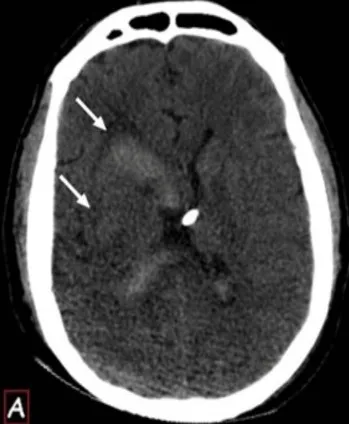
Axial brain non-contrast CT scan (A) showing a right capsulo-lenticular hematoma (white arrows) with ventricular flooding.
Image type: radiology (ct)